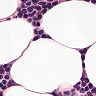
Metastatic tissue present: no